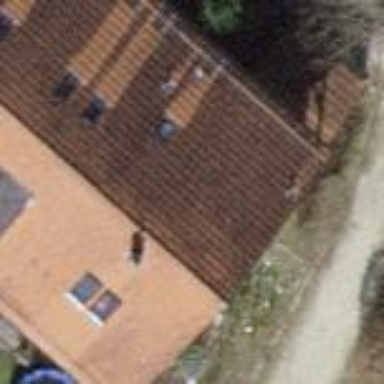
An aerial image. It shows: Building with tile roof.